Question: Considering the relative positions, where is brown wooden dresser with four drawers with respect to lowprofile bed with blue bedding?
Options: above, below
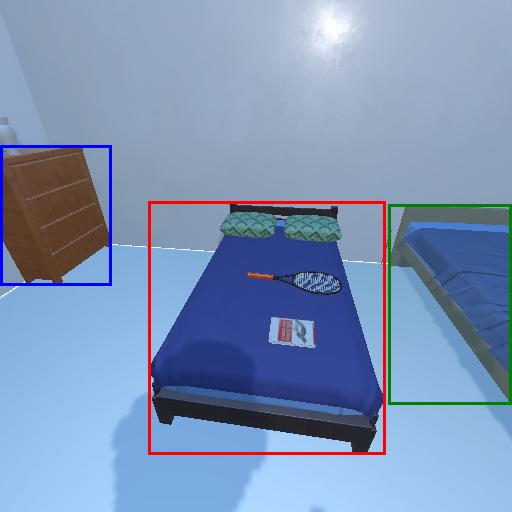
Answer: above